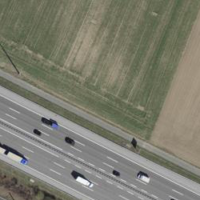
EUNIS habitat code: 57
Species observed at this site:
Rana temporaria
Erithacus rubecula